Brain MRI, t1w sequence, axial 2D slice.
Patient: age 50, sex M, weight 90 kg, height 1.9 m
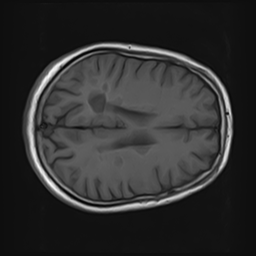